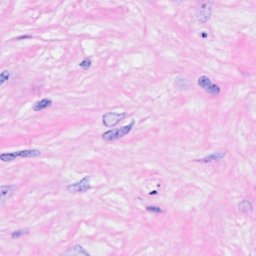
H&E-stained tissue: Breast